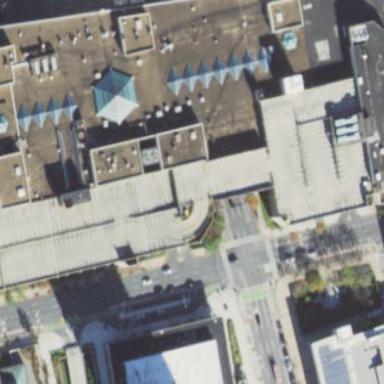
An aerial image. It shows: Retail building.